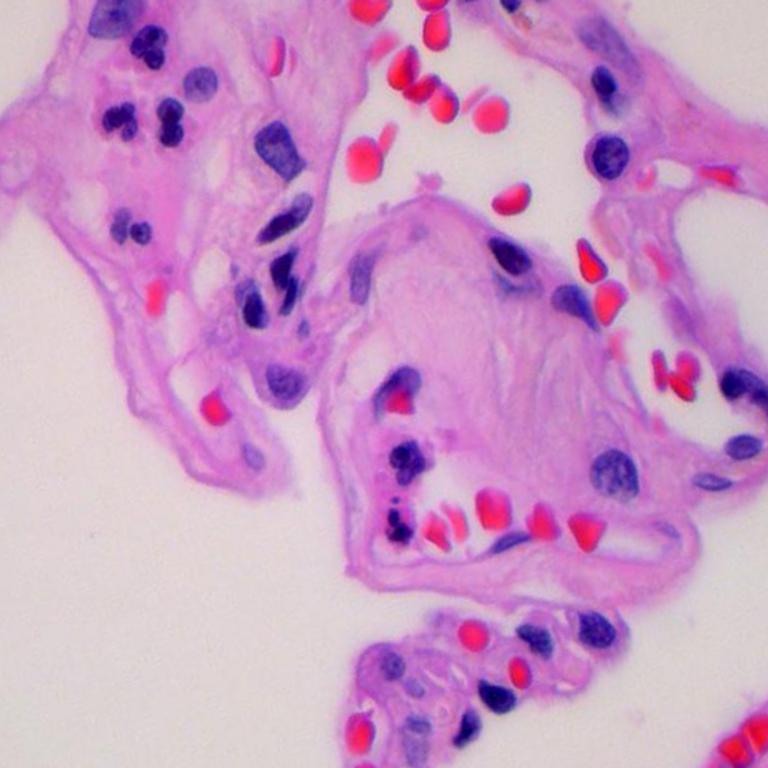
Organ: lung
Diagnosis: benign